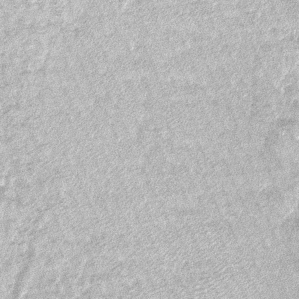
Label: frost